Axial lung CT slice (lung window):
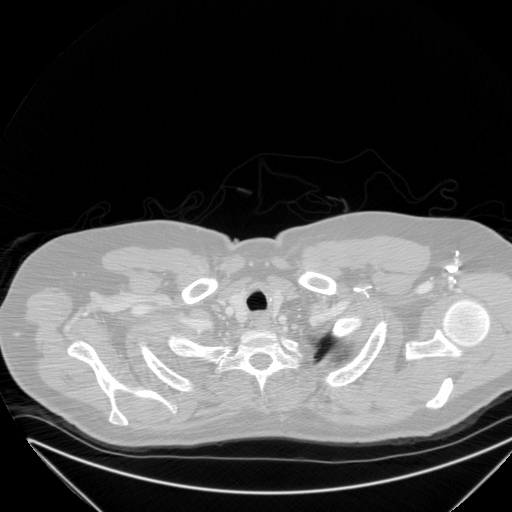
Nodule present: no